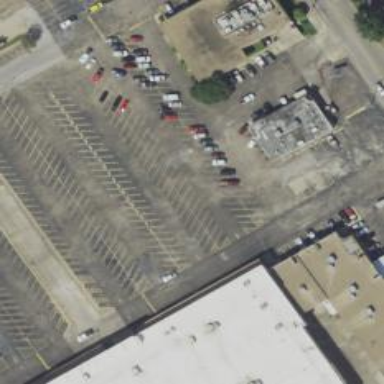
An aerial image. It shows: Parking area.